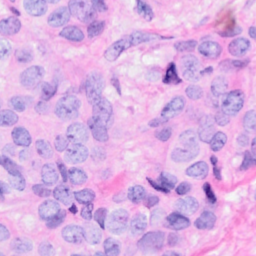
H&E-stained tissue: Breast